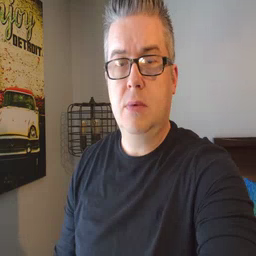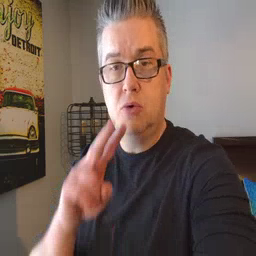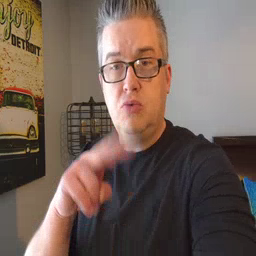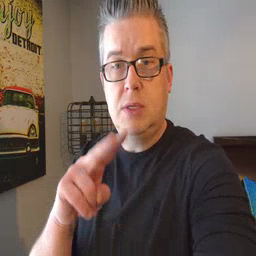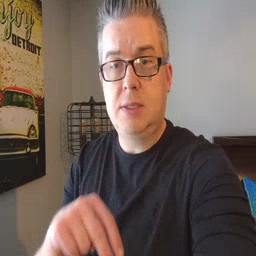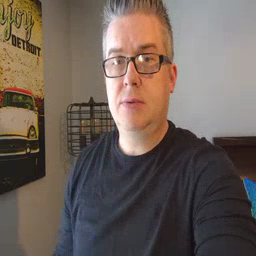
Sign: read